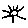
Label: sun